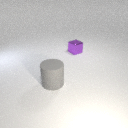
small purple metal cube behind large gray rubber cylinder